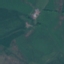
Land use / land cover: Pasture